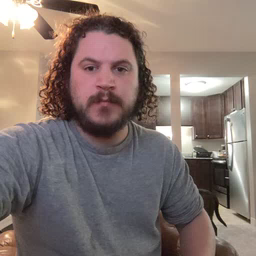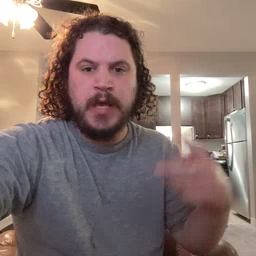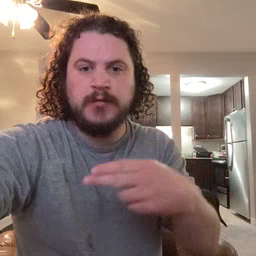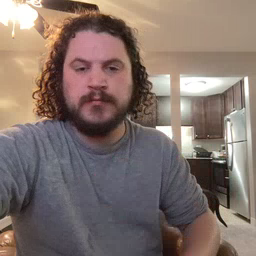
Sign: cut